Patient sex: F
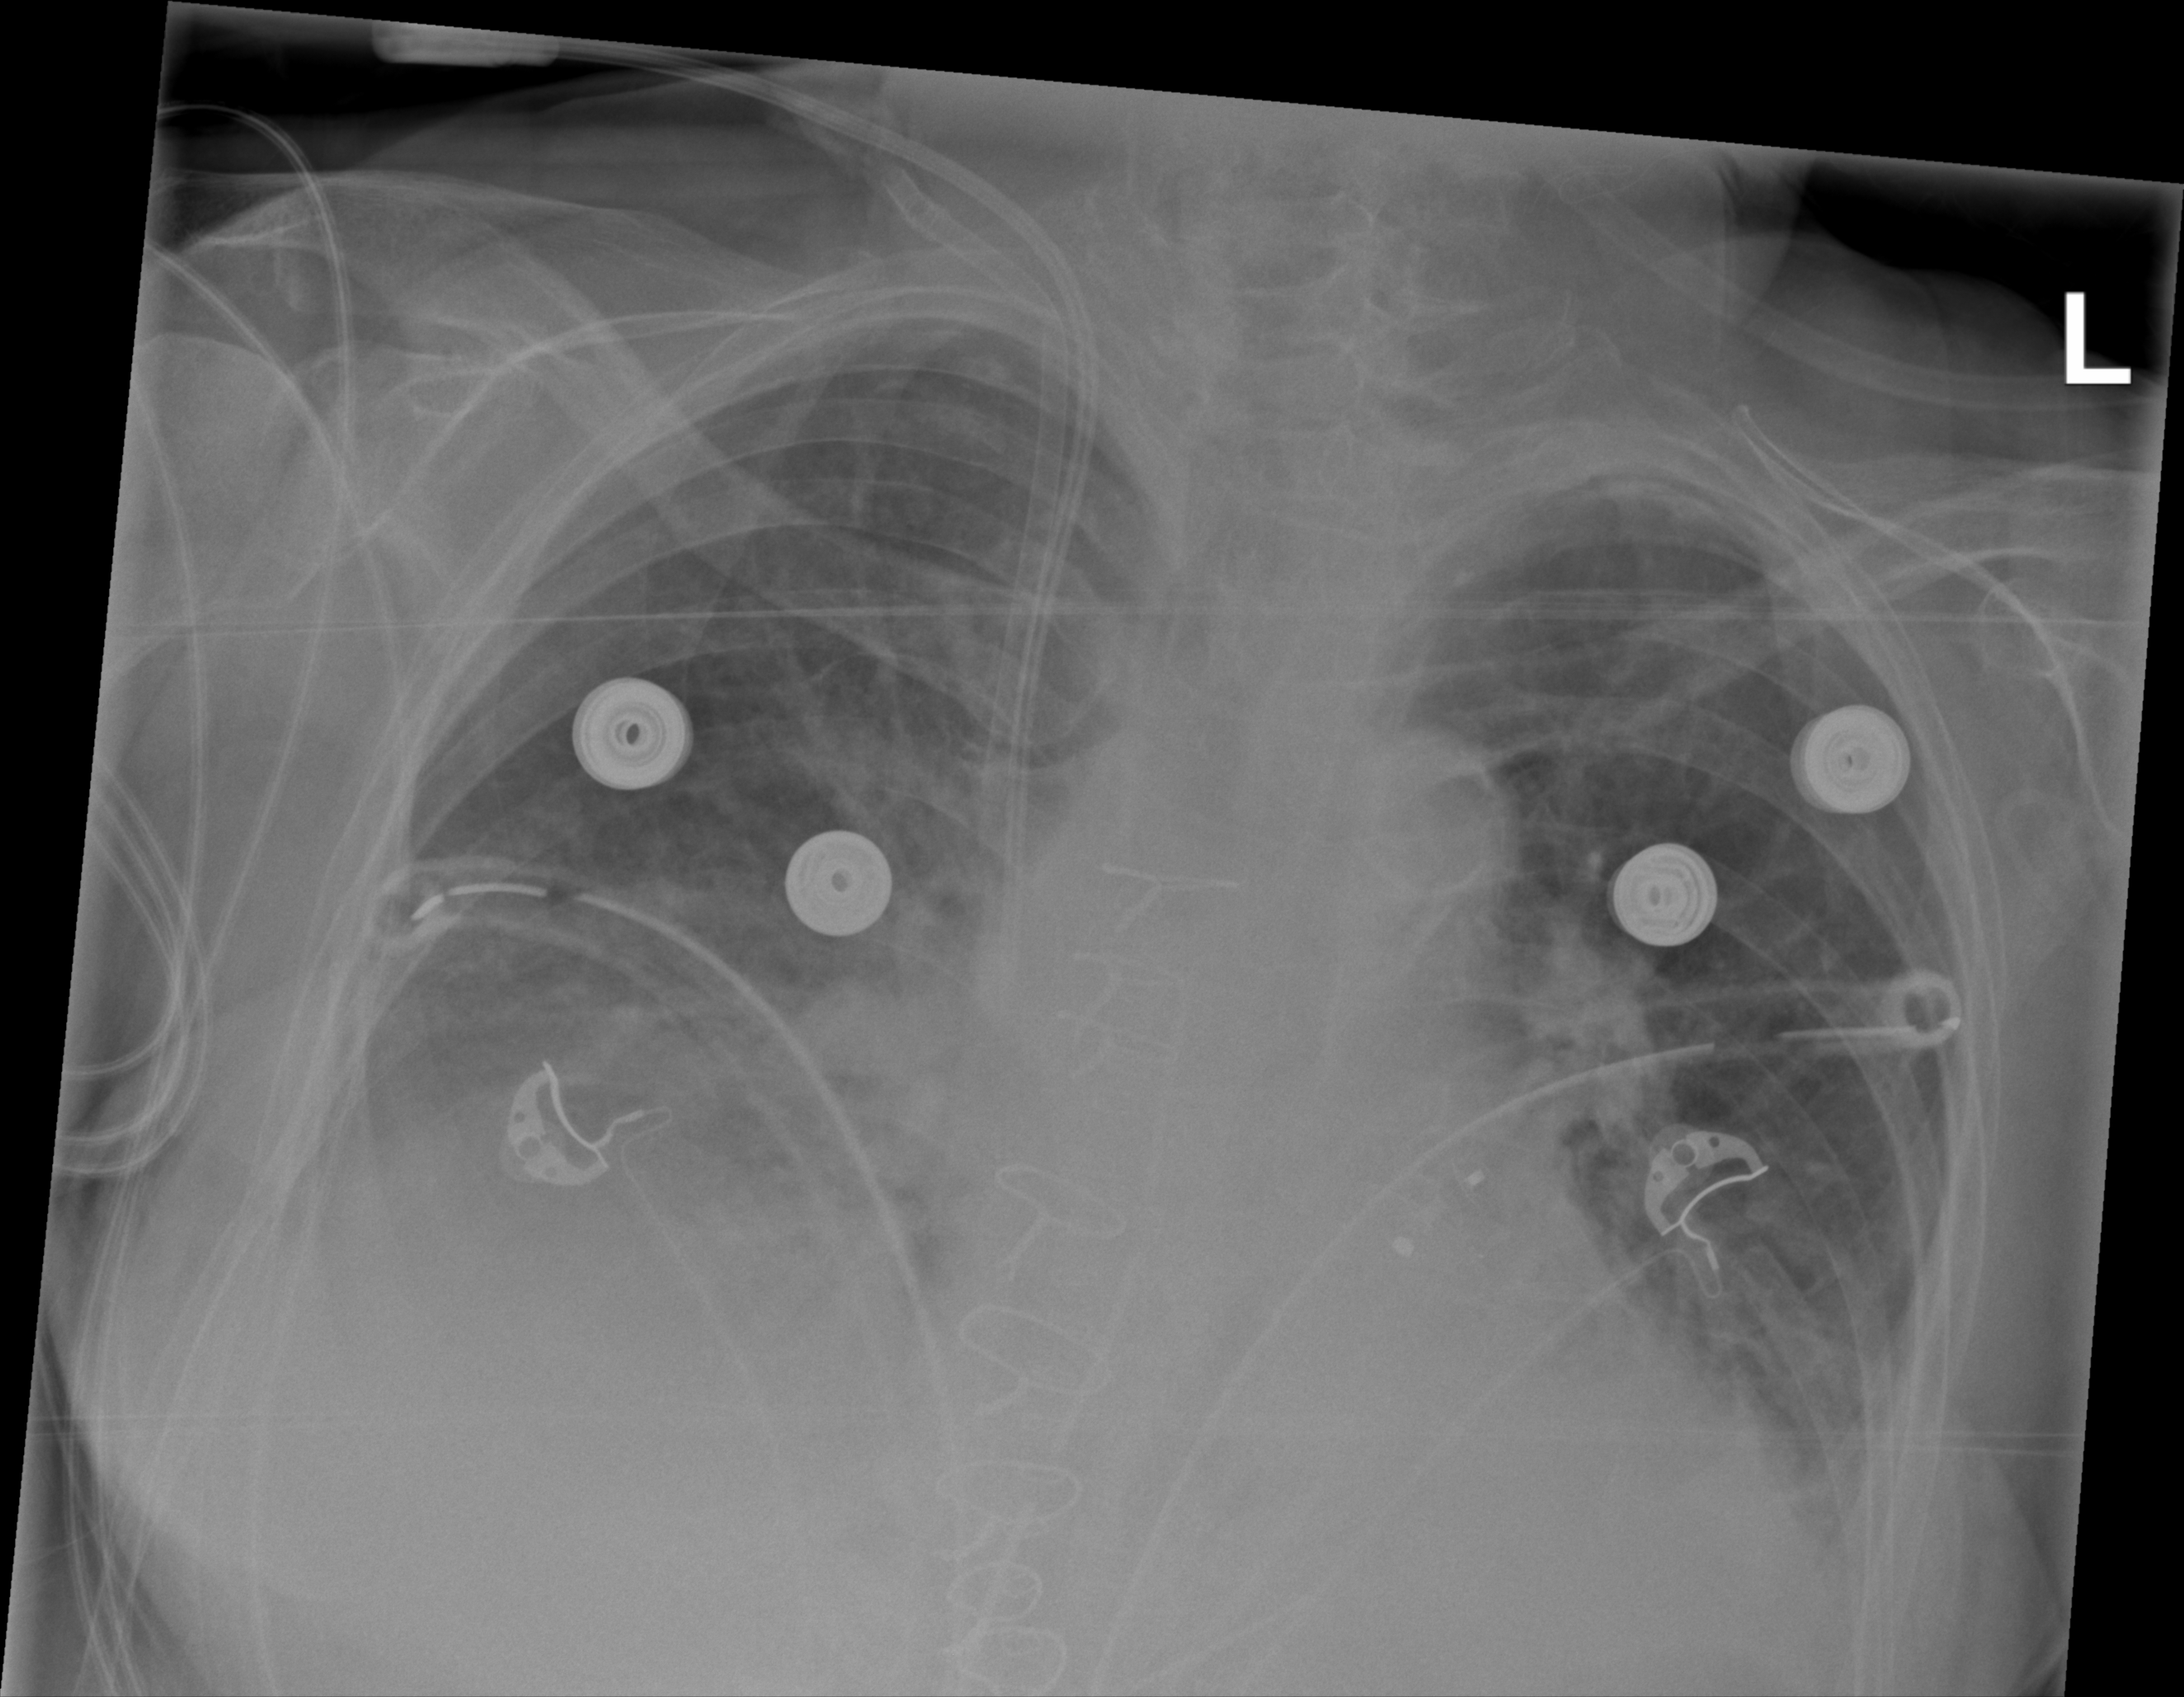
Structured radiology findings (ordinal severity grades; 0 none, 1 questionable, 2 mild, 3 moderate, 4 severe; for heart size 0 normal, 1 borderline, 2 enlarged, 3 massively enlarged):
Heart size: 1
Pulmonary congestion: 2
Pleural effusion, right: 2
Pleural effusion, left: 2
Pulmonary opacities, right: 2
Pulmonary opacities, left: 2
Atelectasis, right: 2
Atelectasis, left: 2